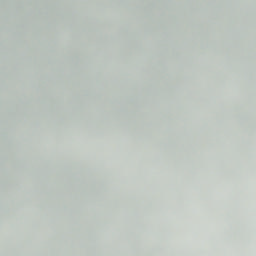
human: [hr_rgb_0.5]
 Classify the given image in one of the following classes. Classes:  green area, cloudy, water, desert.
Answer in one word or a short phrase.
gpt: cloudy